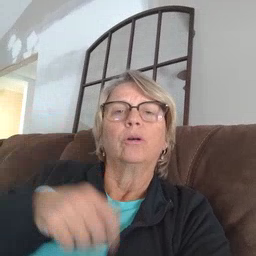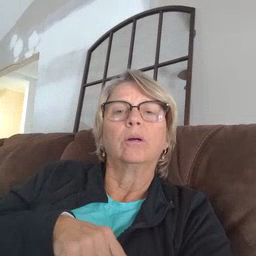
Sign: another